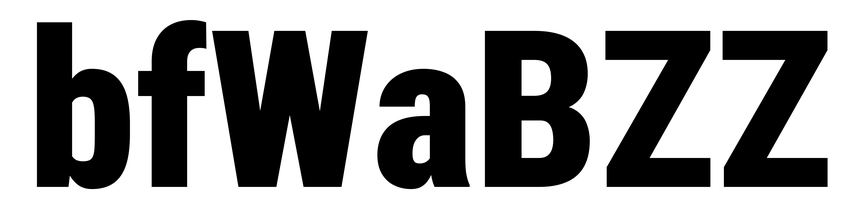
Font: Roboto_Condensed_Black